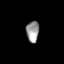
Tissue: lung
Cell type: Fibroblasts
Senescence score: 0.5401
Nuclear area (px): 272
Mean DAPI intensity: 148.426